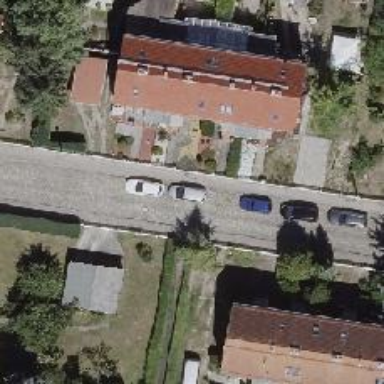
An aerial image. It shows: Residential road.